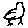
Label: bird